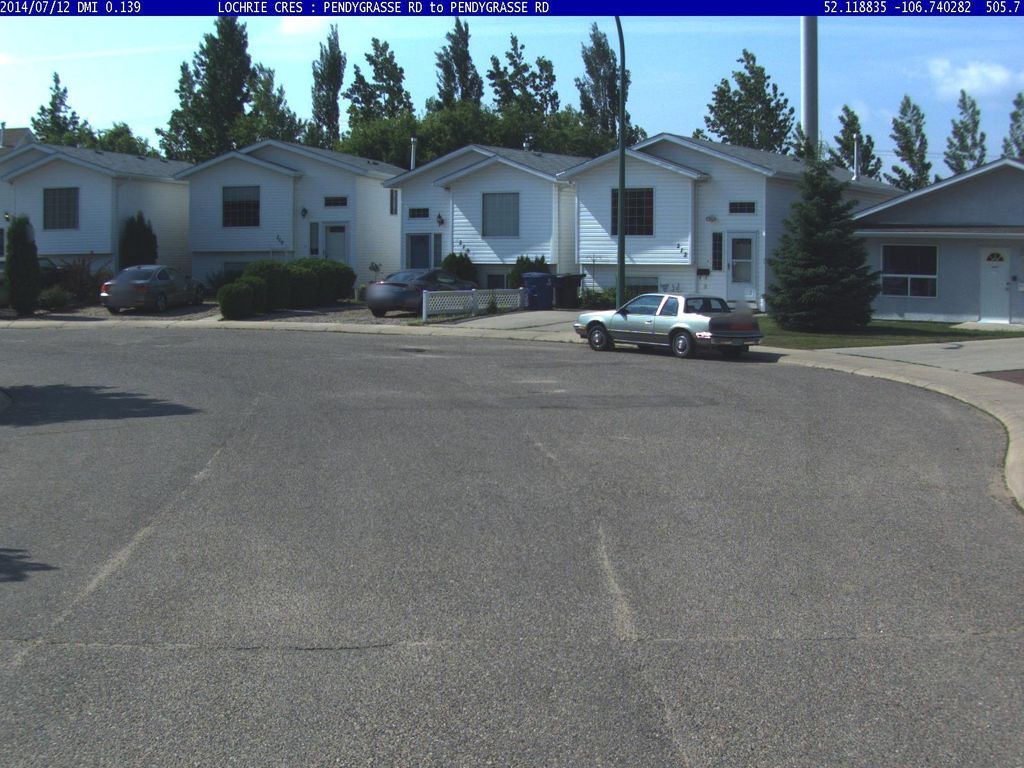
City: saskatoon